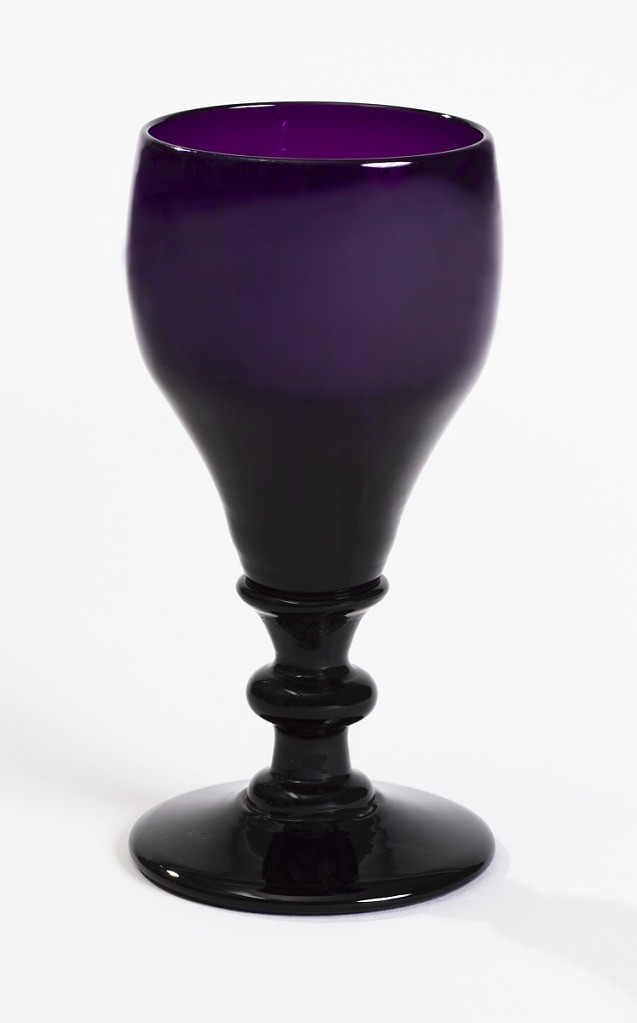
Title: Wine glass
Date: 19th century
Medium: Blown glass
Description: Purple pyri-form cup on knobbed stem and flat foot. Dark aubergine-colored glass.